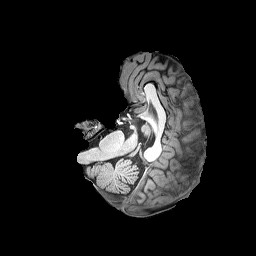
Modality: T1w
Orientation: axial
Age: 62
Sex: female
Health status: healthy